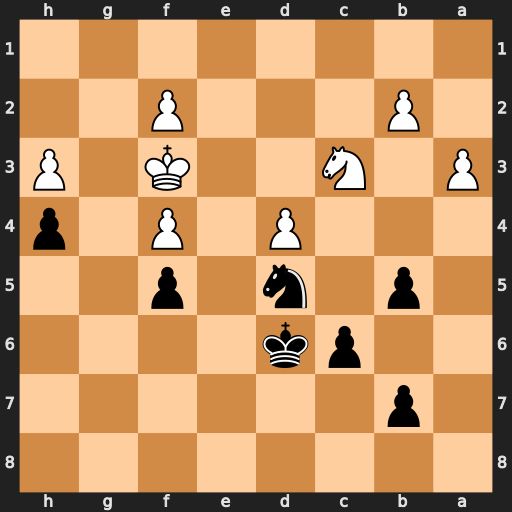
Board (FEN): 8/1p6/2pk4/1p1n1p2/3P1P1p/P1N2K1P/1P3P2/8
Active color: b
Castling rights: -
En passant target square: -
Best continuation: Nxc3 bxc3 Kd5